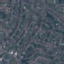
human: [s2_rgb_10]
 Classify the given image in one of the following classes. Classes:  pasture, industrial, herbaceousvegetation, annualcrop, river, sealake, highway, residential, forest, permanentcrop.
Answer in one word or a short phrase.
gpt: Residential